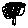
Label: tree